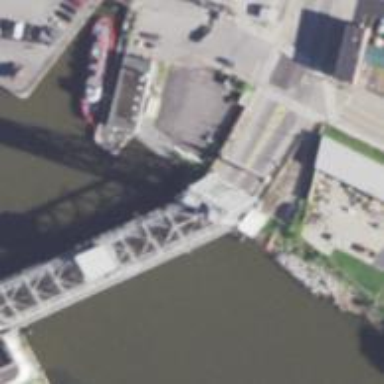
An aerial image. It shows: Lift bridge on residential road.